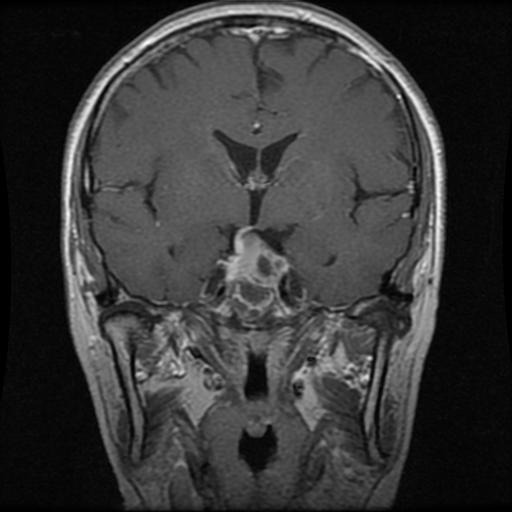
Label: pituitary